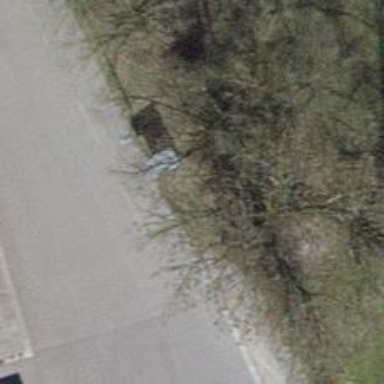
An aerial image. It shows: Kiosk.